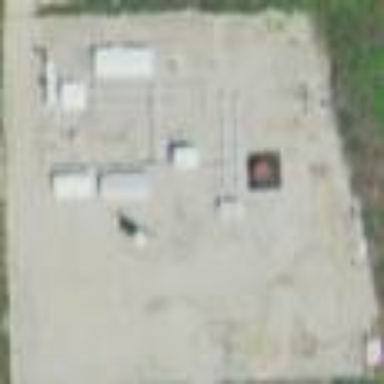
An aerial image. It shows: Gas substation.